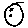
Label: moon